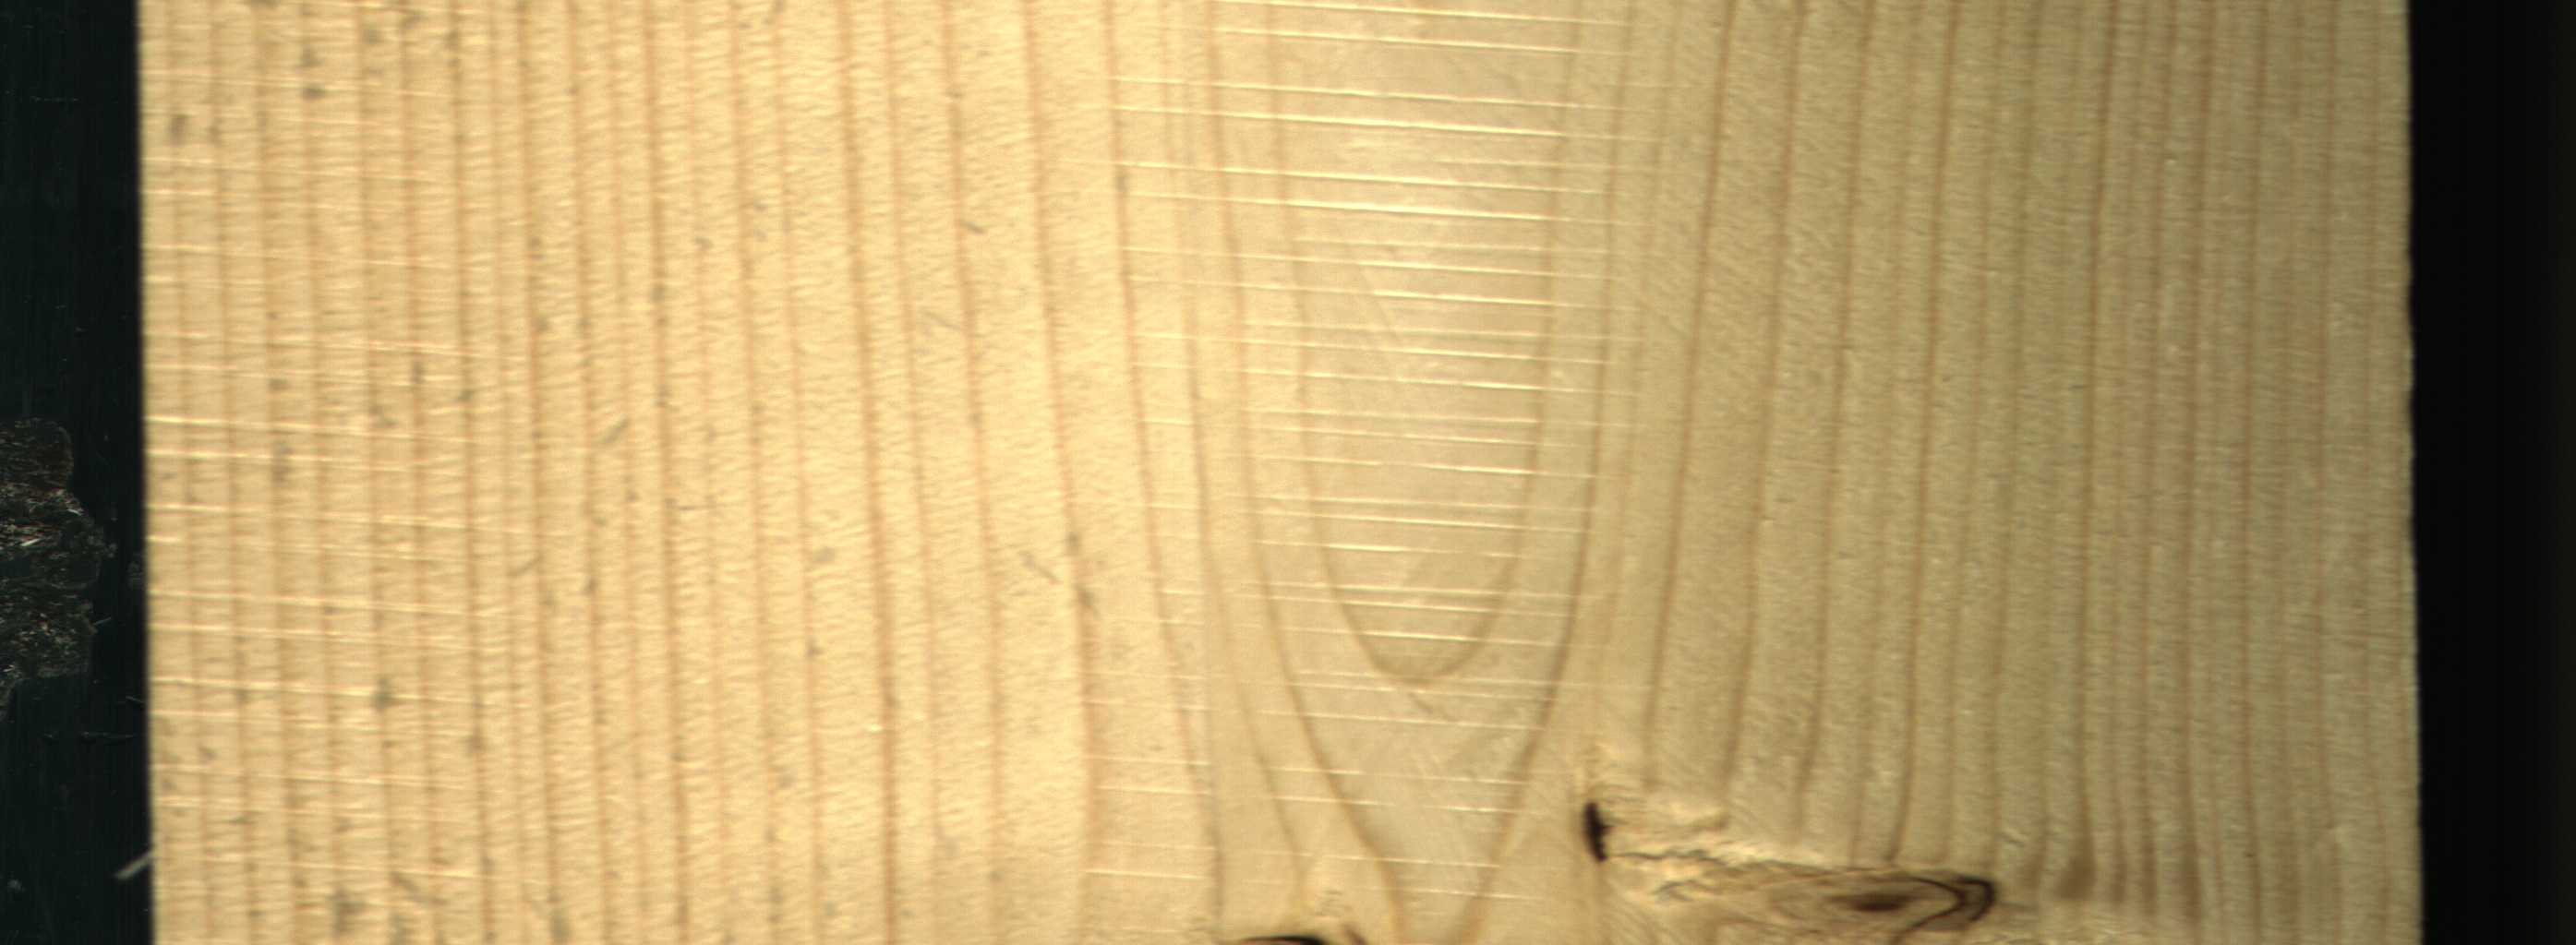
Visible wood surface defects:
resin
Dead_Knot
Dead_Knot